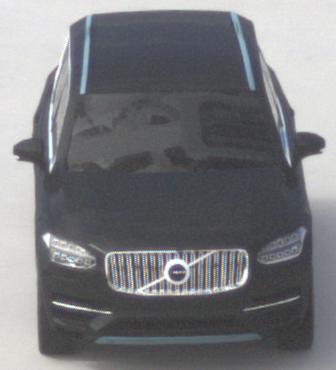
Make: Volvo
Model: XC90 B5
Detailed model: XC90 (L)
Model produced from: 2019/08
Model produced until: 2020/04
Doors: 5
Color: black
Road condition: dry road
Daytime: midday
Contrast: medium contrast